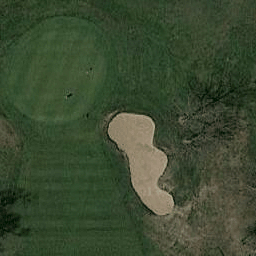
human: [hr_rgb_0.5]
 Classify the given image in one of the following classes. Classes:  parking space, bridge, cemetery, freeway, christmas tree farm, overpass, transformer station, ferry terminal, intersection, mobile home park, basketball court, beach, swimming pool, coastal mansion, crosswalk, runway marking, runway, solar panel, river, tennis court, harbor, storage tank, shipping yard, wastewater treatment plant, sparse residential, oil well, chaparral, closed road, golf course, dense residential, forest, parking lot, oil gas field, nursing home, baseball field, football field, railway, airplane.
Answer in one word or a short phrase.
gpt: golf course